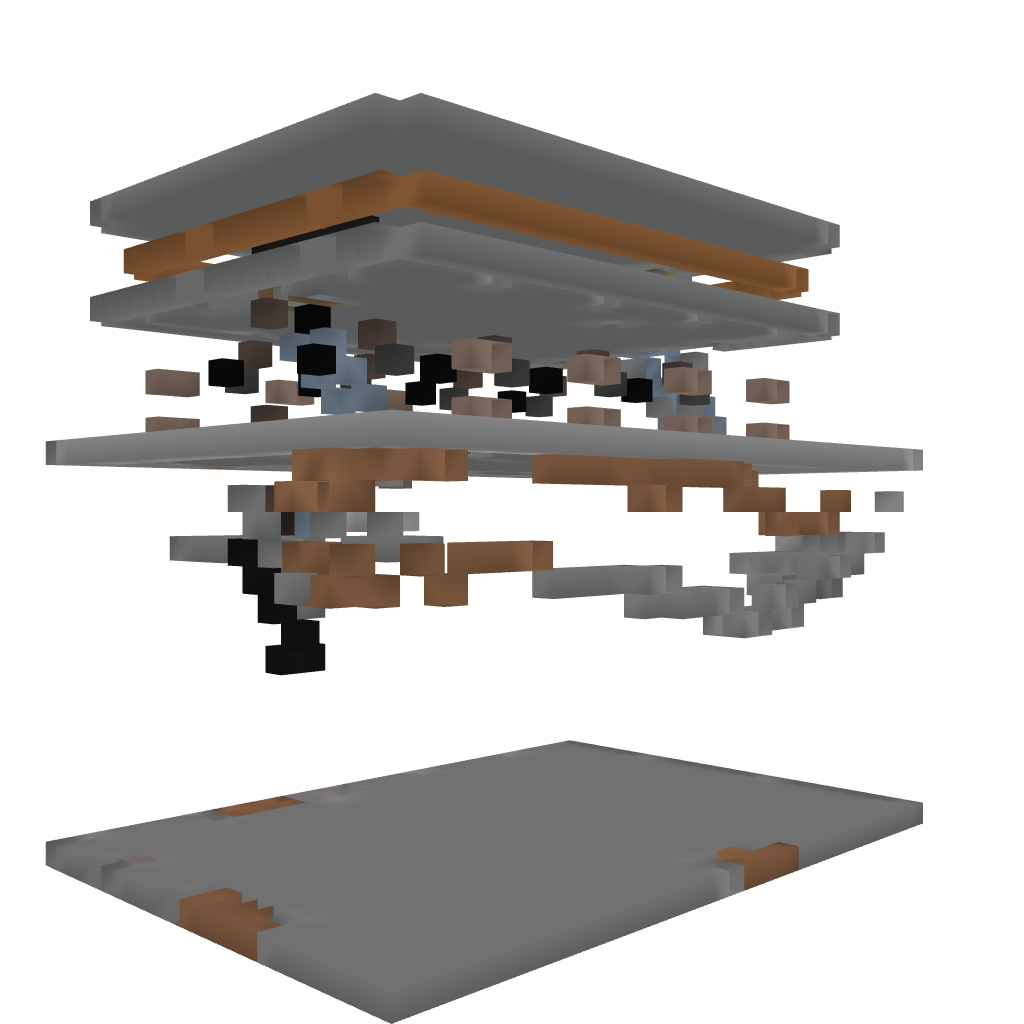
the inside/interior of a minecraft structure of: Medium Prison